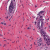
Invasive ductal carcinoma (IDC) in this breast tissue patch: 0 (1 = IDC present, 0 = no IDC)